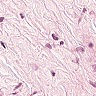
Metastatic tissue present: no